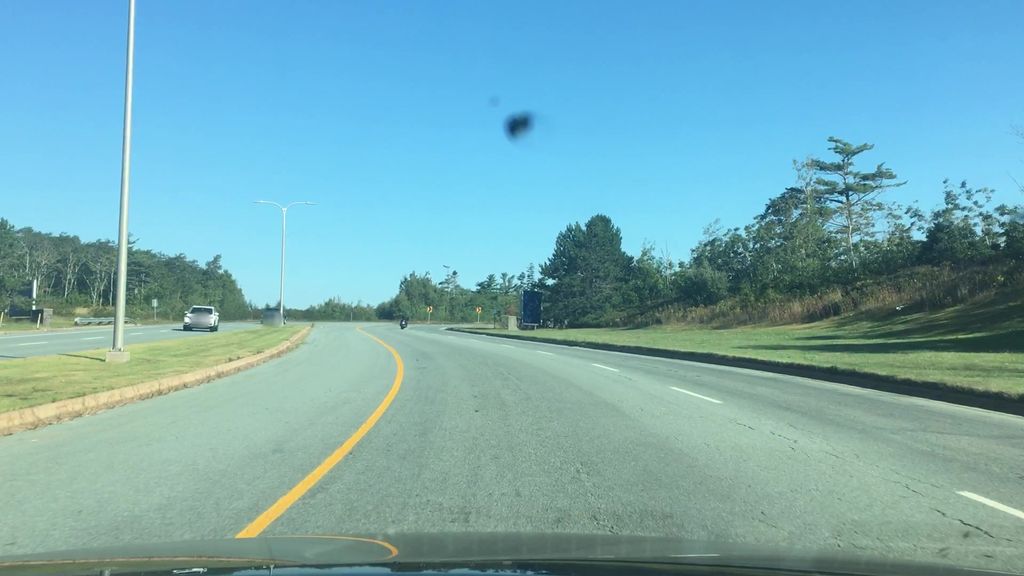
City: halifax